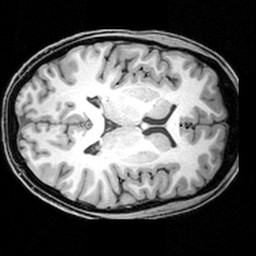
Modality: T1w
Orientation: axial
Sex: female
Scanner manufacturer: siemens
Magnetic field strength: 3 T
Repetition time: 1.9 s
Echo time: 0.00397 s